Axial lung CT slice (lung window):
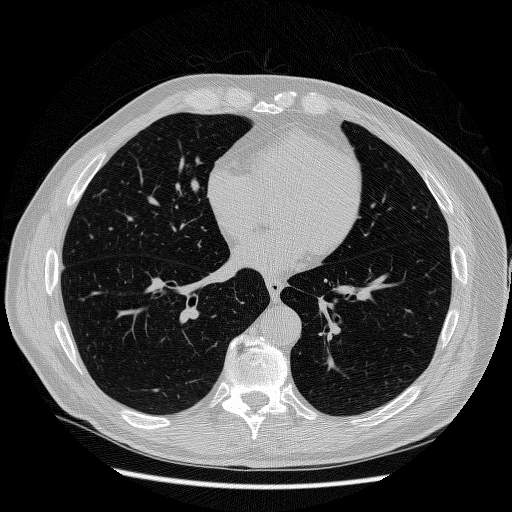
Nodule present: no